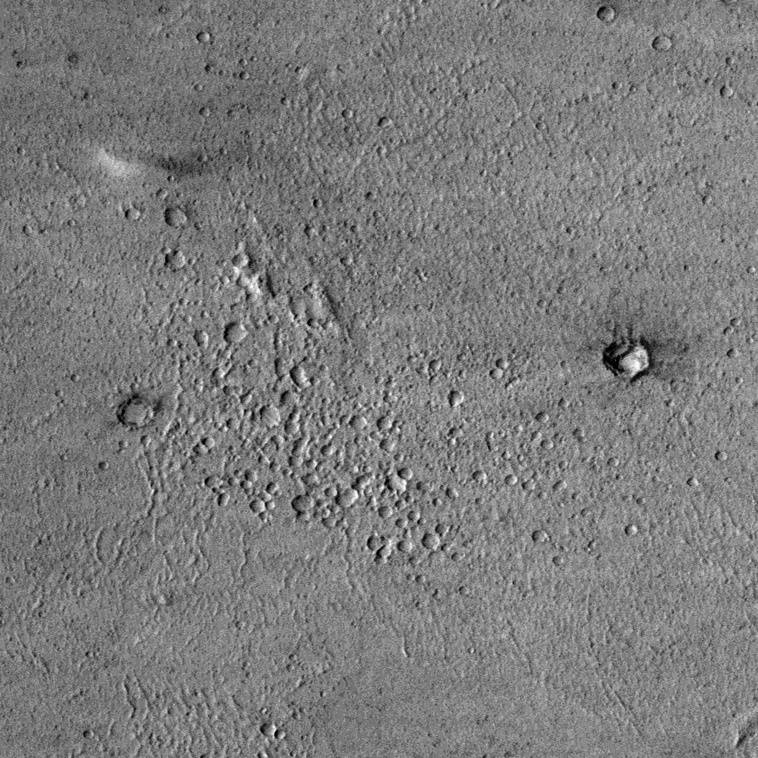
Label: dustdevil